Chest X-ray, PA view. Patient: 52 years old, sex M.
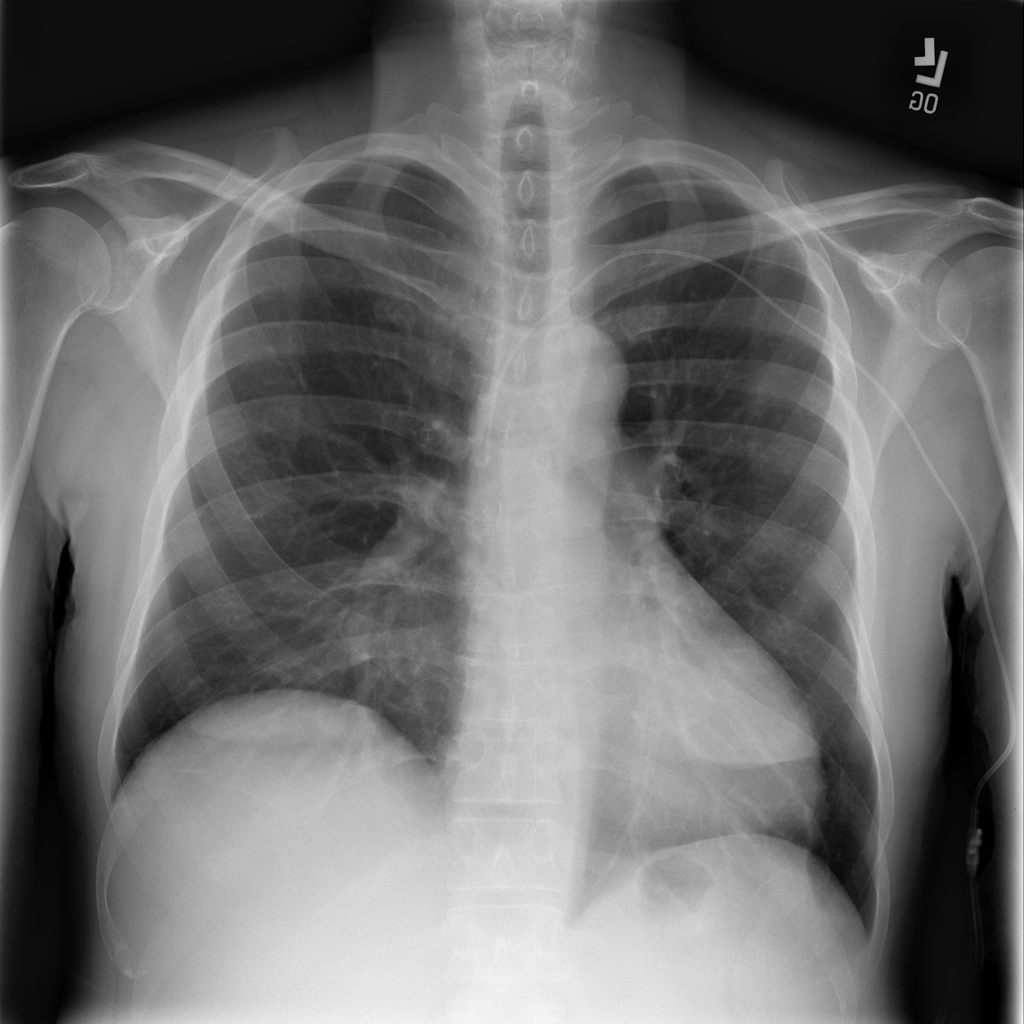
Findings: Infiltration